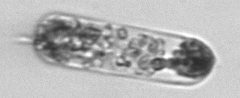
Label: Hemiaulus